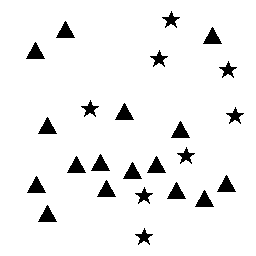
Squares: 0
Triangles: 16
Stars: 8
Total shapes: 24